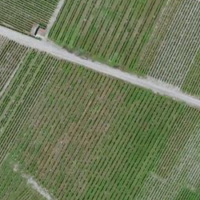
EUNIS habitat code: 40
Species observed at this site:
Falco peregrinus